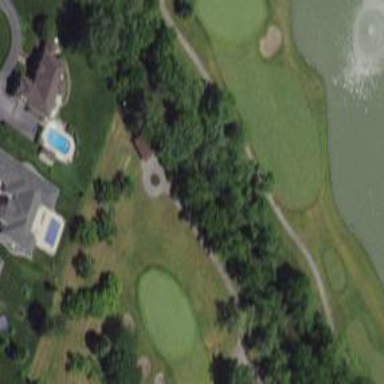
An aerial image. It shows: Pathway for golfing.